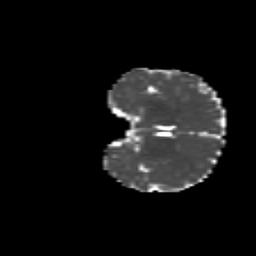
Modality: MD
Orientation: coronal
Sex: female
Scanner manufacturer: siemens
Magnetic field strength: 3 T
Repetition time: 5 s
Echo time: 0.071 s